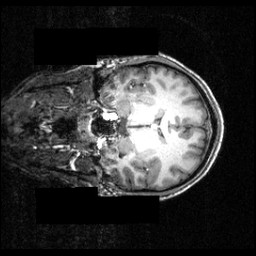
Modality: T1w
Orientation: coronal
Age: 26
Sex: male
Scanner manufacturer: siemens
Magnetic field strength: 3.951 T
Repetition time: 1.5 s
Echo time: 0.00335 s